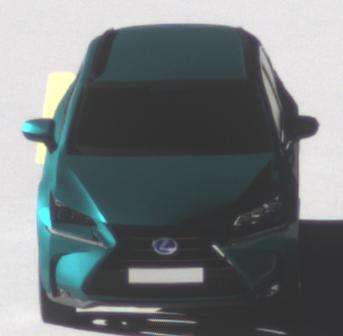
Make: Lexus
Model: NX 300h
Detailed model: NX (AZ1)
Model produced from: 2017/11
Model produced until: 2018/08
Doors: 5
Color: blue
Road condition: dry road
Daytime: morning or afternoon
Contrast: high contrast